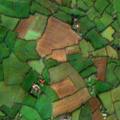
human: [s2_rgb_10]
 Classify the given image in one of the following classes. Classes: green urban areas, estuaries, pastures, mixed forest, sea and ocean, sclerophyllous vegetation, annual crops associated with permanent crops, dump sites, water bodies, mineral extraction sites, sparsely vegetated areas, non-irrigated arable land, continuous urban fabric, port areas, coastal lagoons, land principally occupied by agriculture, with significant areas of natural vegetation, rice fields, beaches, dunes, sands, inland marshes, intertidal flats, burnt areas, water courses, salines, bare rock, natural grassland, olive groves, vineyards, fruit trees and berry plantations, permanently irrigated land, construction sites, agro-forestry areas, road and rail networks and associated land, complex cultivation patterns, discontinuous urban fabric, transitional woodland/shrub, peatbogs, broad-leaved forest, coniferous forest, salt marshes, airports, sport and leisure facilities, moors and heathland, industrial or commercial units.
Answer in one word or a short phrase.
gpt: non-irrigated arable land, pastures